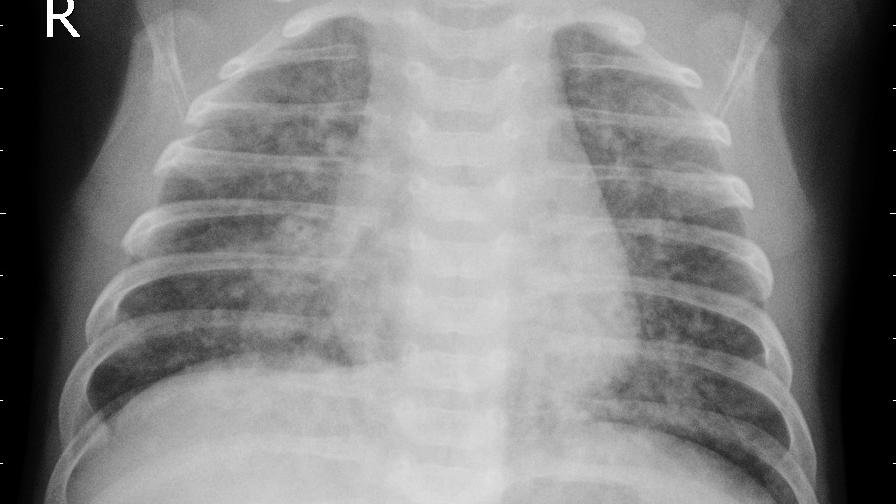
Diagnosis: PNEUMONIA